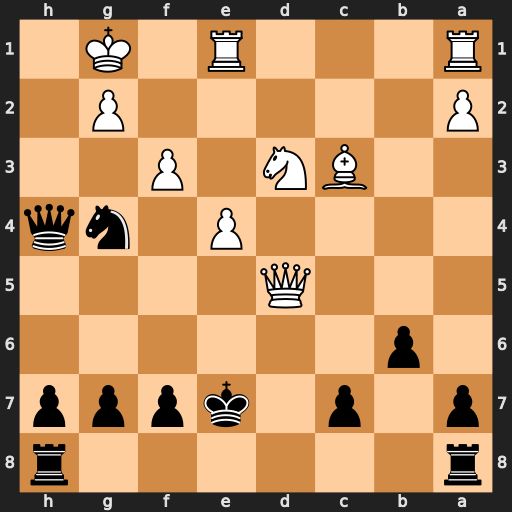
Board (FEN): r6r/p1p1kppp/1p6/3Q4/4P1nq/2BN1P2/P5P1/R3R1K1
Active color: b
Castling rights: -
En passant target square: -
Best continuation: Qh2+ Kf1 Qh1+ Ke2 Qxg2+ Kd1 Rhd8 Qg5+ Ke8 Kc1 Qxf3